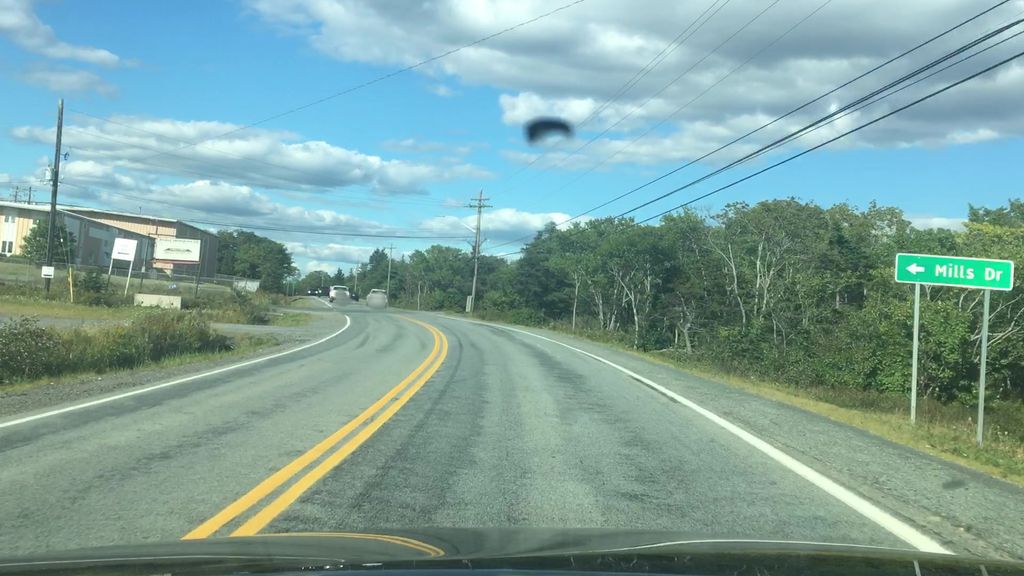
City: halifax